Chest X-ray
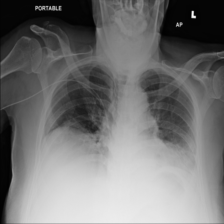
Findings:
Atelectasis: positive
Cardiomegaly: negative
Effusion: negative
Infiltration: negative
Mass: negative
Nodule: negative
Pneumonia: negative
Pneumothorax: negative
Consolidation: negative
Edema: negative
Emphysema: negative
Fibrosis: negative
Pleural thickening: negative
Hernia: negative